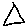
Label: triangle